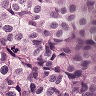
Metastatic tissue present: yes